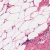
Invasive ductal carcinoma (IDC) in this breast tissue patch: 1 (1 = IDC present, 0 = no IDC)